Question: Can we extend / replace the labels presented in the SDL Tridion 2011 Content Manager Explorer?
I'm specifically interested in changing the root items under publications.
## Background
SDL Tridion has organizational items, which groups or "stores" items or (not to be confused with Template Building Blocks, a specific item).
For example:
- - -
Under the default Publication, we get three options: a root Folder, a root Structure Group, and a label for Categories & Keywords (which contains Categories).

The 'Categories & Keywords' label itself isn't a Category in the same way that 'Building Blocks' is a folder. Dominic Cronin hints at <URL>.
## Question
1. I can rename and localize Building Blocks and Root. But can I/where would I extend/change the Categories & Keywords label? I'm thinking it's part of Tridion.Web.UI.Strings. It would have to be translated/translatable.
2. Alternative programmatic suggestion?
Use cases for changing these include:
- -
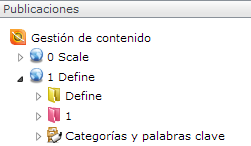
Answer: You can make a DataExtender, which will override Title attribute for this particular node. You will recognize "Categories and Keywords" node by it's ID - it will start with "catman-" prefix.